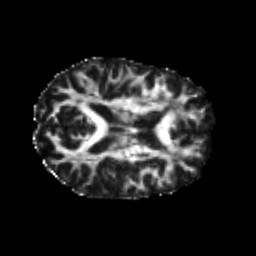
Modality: FA
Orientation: axial
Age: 24
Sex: female
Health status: healthy
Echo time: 0.074 s